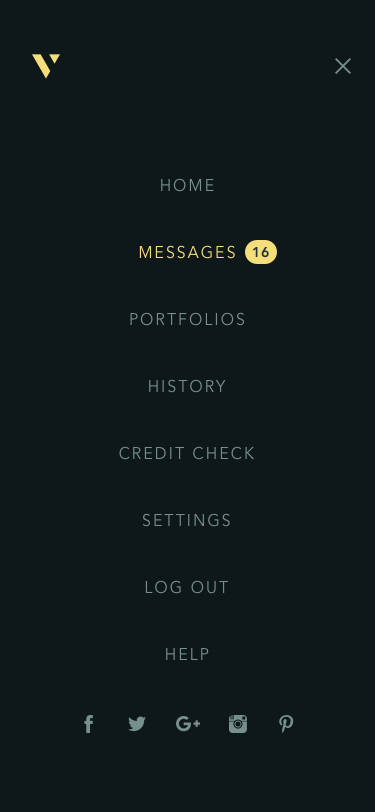
Text in this UI design:
Home
Messages
Portfolios
History
credit check
Settings
Log Out
help
16